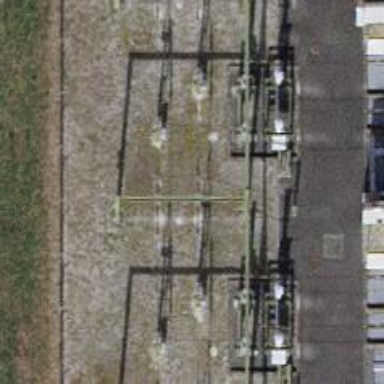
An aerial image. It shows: Insulator used in power equipment.